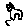
Label: cat